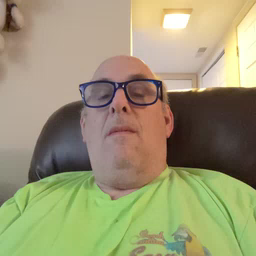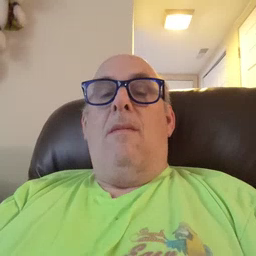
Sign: any